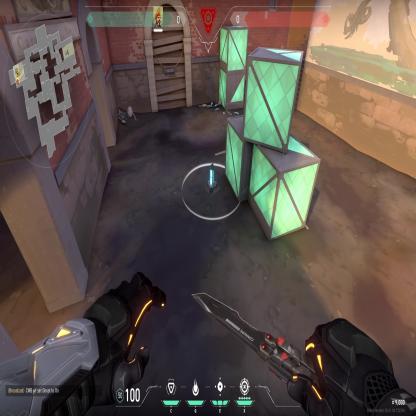
Label: planted spike